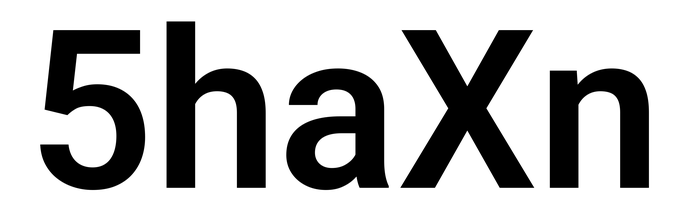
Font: Roboto_SemiBold